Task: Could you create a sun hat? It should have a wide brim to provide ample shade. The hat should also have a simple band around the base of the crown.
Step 103:
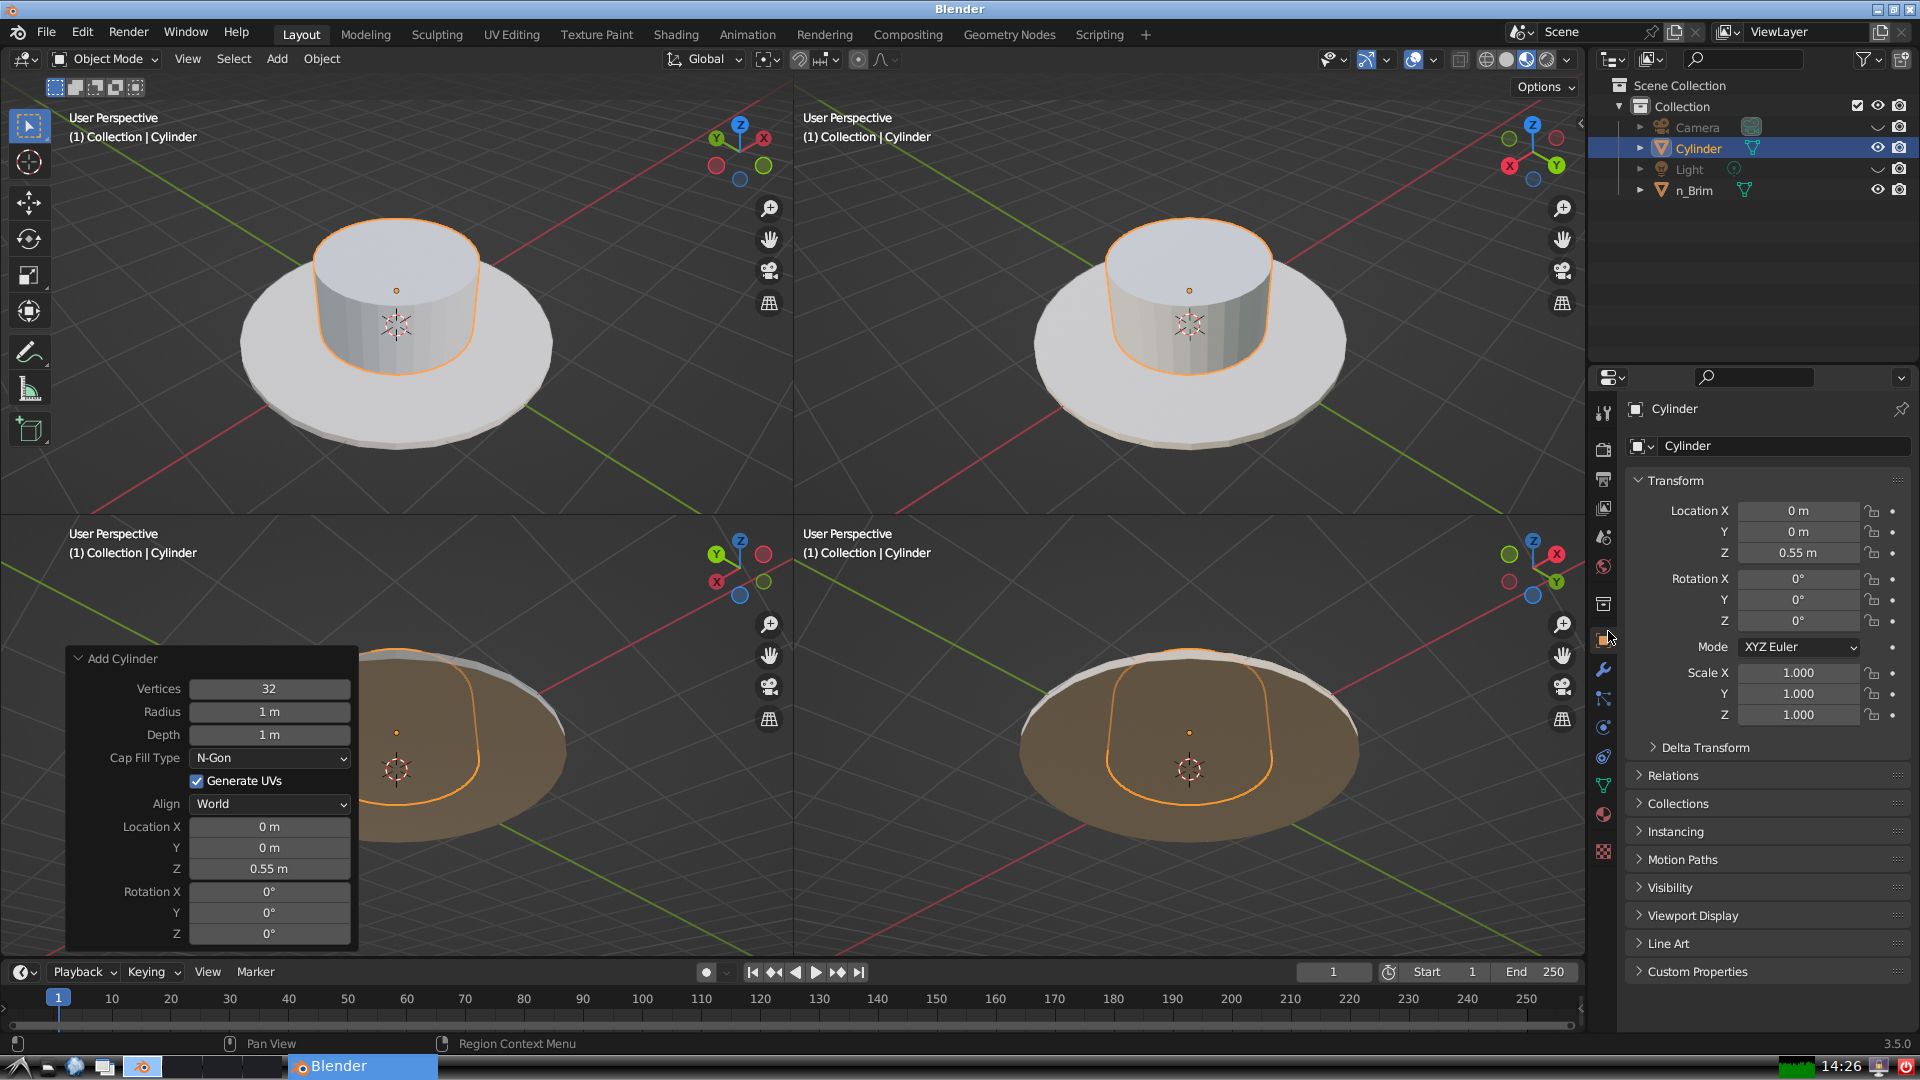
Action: {"mouse_move": [1732, 445]}